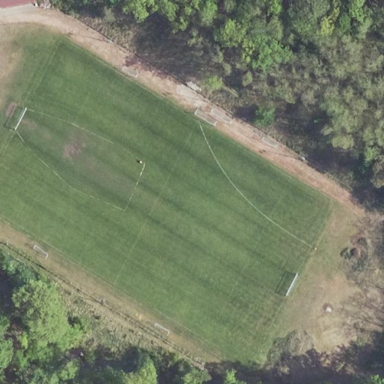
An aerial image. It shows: Stadium for soccer surrounded by fence.